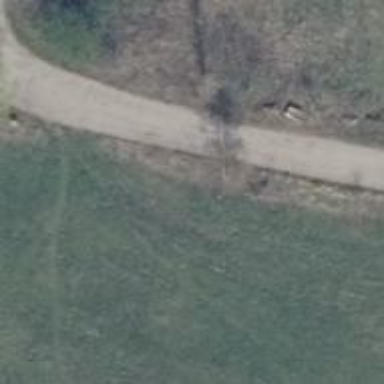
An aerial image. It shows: Unclassified road.